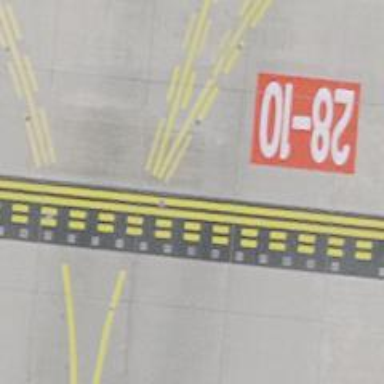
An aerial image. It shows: Runway holding position.